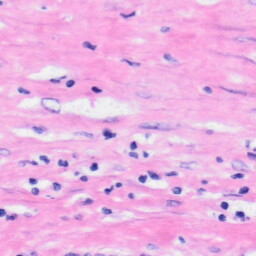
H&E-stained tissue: Liver